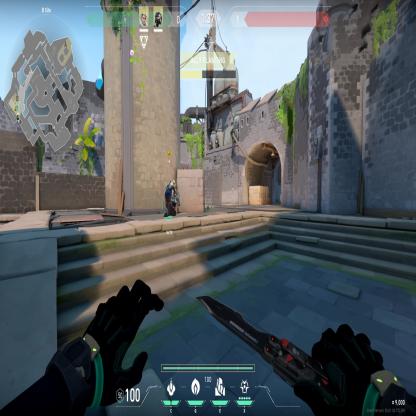
Label: teammate